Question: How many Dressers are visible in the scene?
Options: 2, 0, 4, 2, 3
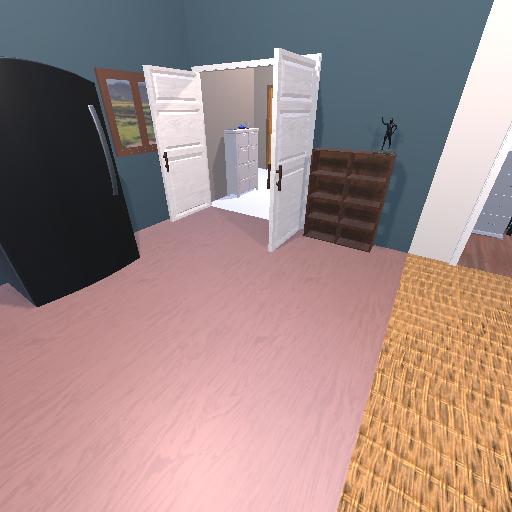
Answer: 2